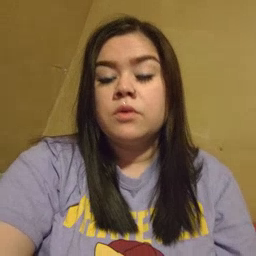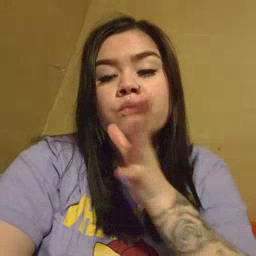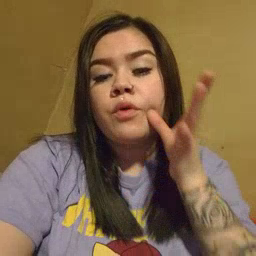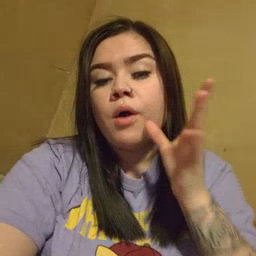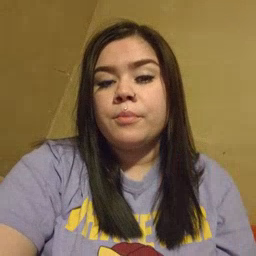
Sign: farm